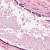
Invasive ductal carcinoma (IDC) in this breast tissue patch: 0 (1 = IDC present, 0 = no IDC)